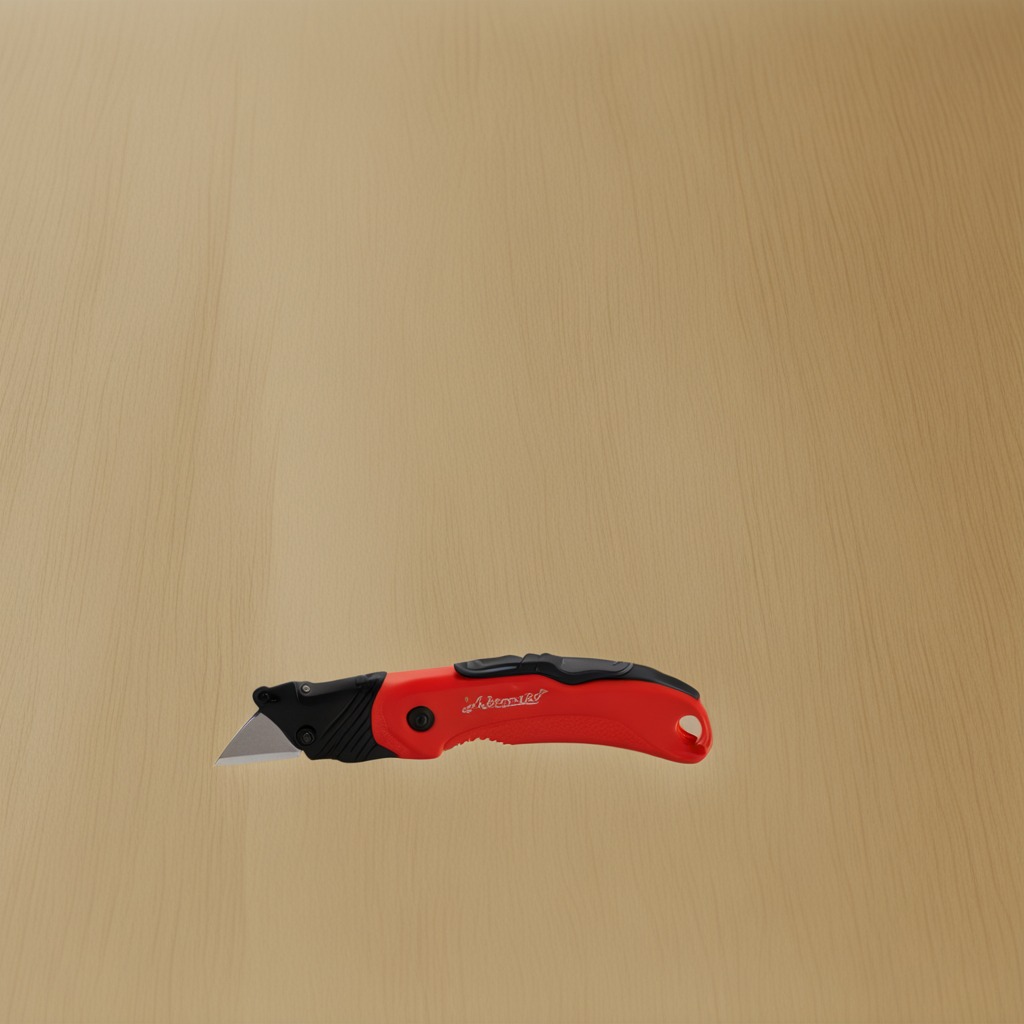
A utility knife lying on a plywood surface in a paint workshop lit by afternoon window light.